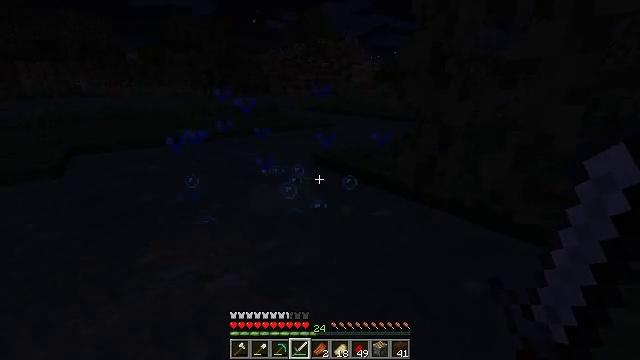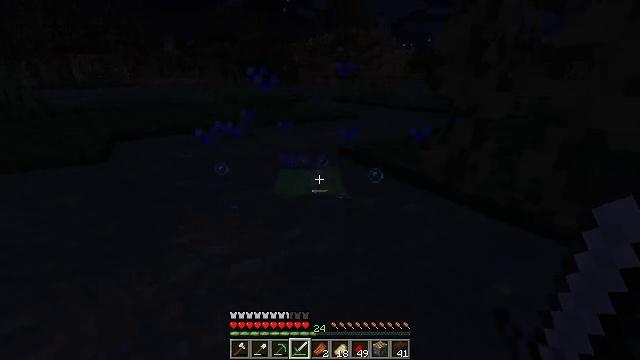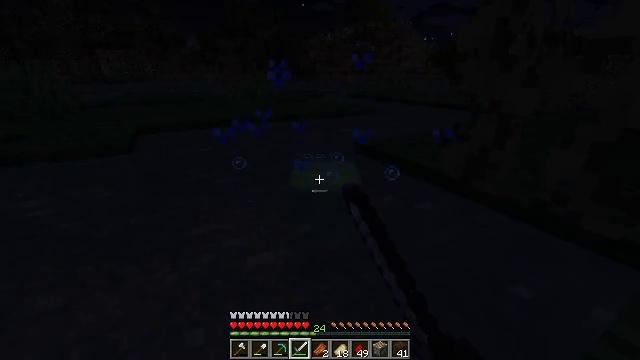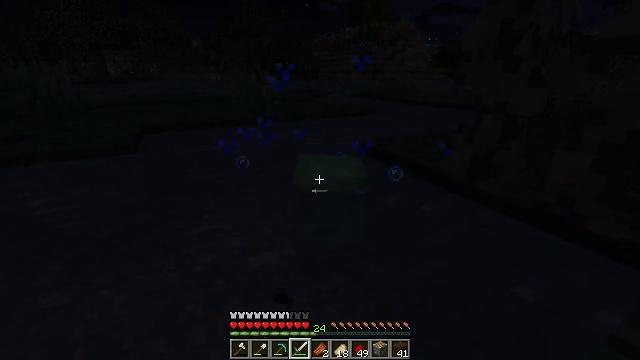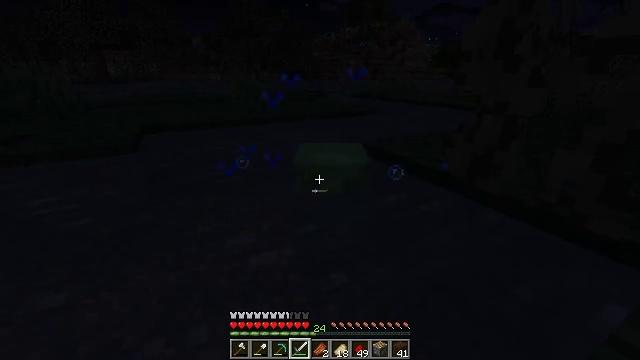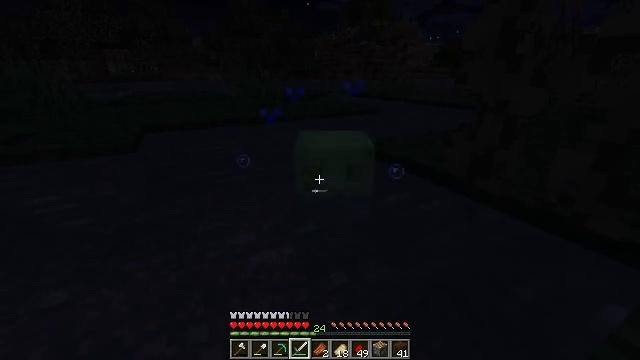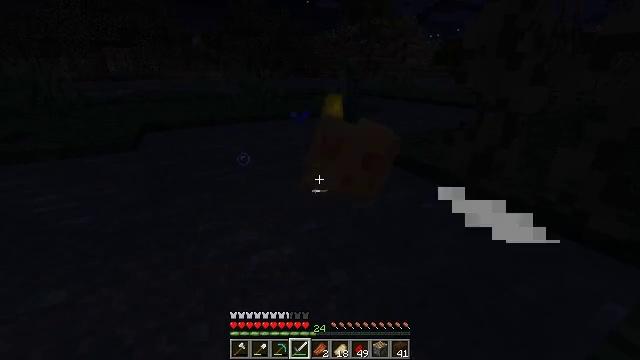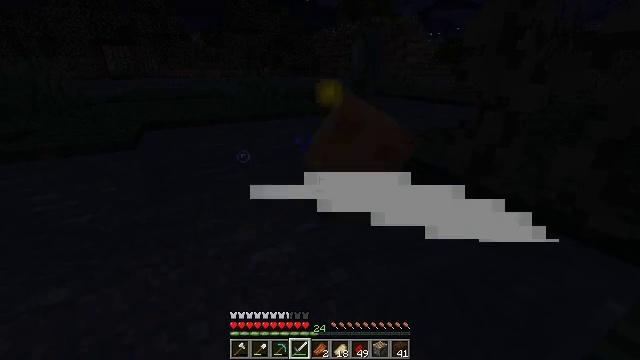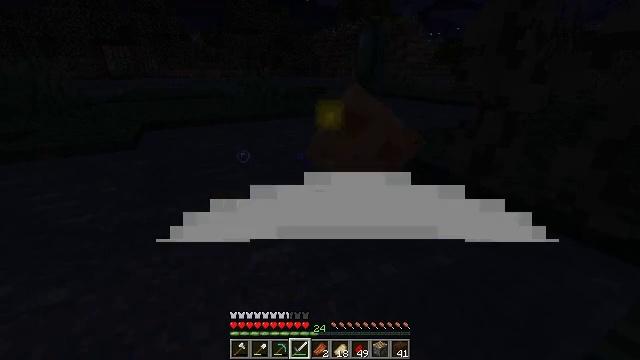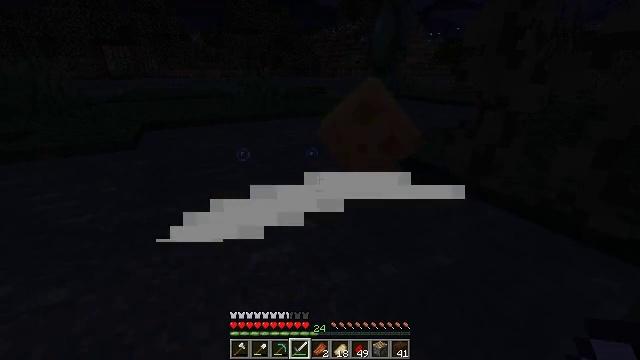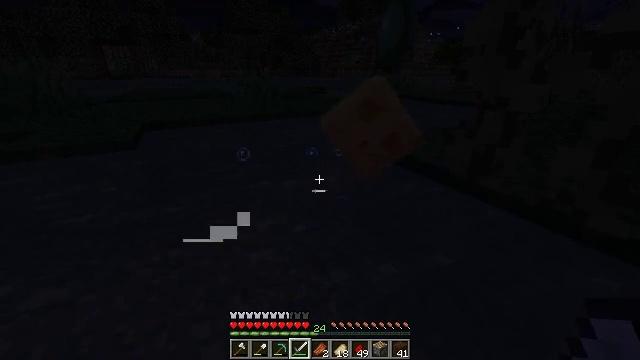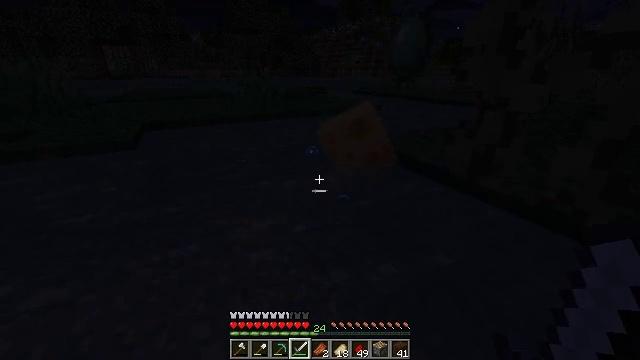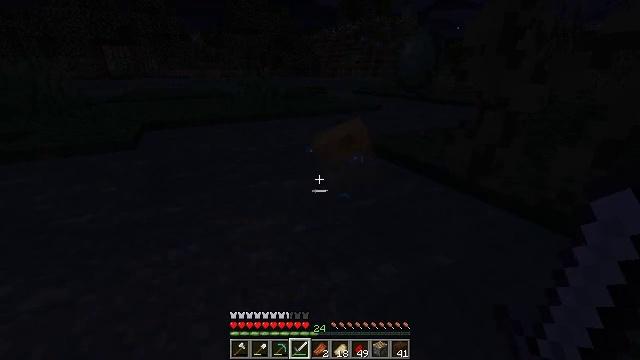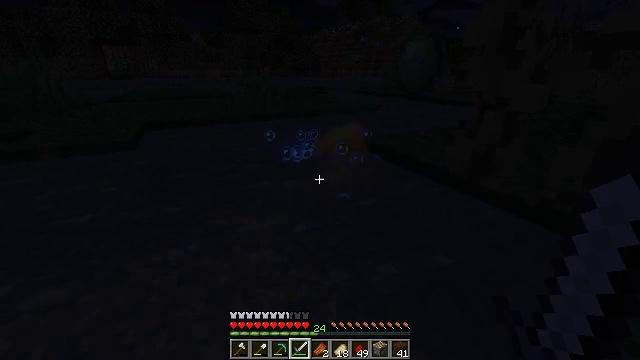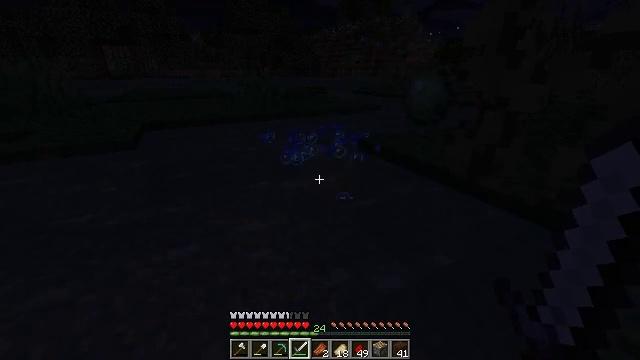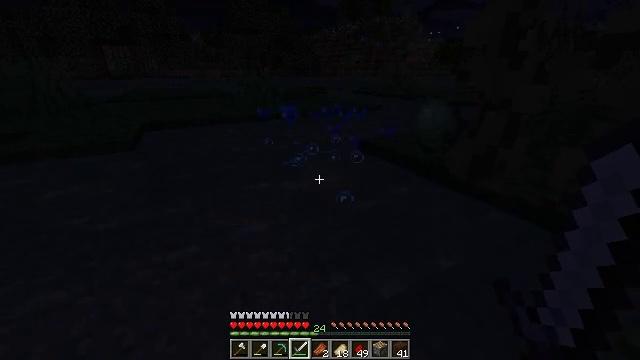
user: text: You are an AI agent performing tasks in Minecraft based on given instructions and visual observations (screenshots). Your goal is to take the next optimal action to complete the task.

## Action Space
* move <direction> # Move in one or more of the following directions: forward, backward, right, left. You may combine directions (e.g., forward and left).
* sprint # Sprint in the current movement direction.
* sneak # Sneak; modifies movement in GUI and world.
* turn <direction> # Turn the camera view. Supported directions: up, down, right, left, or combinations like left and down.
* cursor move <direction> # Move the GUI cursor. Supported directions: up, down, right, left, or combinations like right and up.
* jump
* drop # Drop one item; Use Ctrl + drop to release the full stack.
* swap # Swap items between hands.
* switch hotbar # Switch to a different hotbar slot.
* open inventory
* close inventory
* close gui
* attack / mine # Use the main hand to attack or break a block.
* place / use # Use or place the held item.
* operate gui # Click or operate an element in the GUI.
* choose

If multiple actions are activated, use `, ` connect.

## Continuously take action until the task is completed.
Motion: motion action
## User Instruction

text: Kill the slime.
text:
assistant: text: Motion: turn left and down, attack / mine
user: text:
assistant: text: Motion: turn left, attack / mine
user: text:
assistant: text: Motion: attack / mine
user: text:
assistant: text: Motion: attack / mine
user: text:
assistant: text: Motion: attack / mine
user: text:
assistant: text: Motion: attack / mine
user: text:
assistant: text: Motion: no_op
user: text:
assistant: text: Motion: no_op
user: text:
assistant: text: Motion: no_op
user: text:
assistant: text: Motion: no_op
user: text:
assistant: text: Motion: no_op
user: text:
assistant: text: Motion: no_op
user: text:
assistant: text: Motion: no_op
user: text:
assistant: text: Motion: no_op
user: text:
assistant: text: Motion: move forward
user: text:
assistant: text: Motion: move forward
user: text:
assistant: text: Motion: move forward
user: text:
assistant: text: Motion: move forward
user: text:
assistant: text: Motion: move forward, turn right
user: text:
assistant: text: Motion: move forward, turn right and down
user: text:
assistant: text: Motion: move forward, turn right
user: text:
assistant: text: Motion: move forward, turn right
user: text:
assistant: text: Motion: move forward, turn right
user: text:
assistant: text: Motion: move forward, turn right
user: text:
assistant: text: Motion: move forward
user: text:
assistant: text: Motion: move forward
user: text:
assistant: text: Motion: move forward
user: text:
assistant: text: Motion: move forward
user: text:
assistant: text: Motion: move forward
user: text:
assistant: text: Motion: move forward